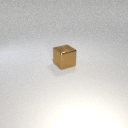
large brown metal cube